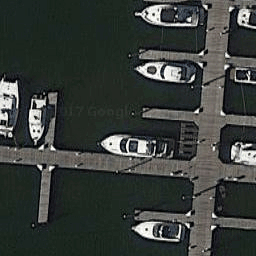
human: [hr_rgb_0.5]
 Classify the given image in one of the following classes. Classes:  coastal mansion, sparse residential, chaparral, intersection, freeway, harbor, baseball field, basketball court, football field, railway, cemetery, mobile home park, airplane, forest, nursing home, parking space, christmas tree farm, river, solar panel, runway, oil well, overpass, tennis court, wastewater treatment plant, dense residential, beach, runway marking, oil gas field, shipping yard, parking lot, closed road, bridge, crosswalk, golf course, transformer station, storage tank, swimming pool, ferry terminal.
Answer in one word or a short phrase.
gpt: harbor